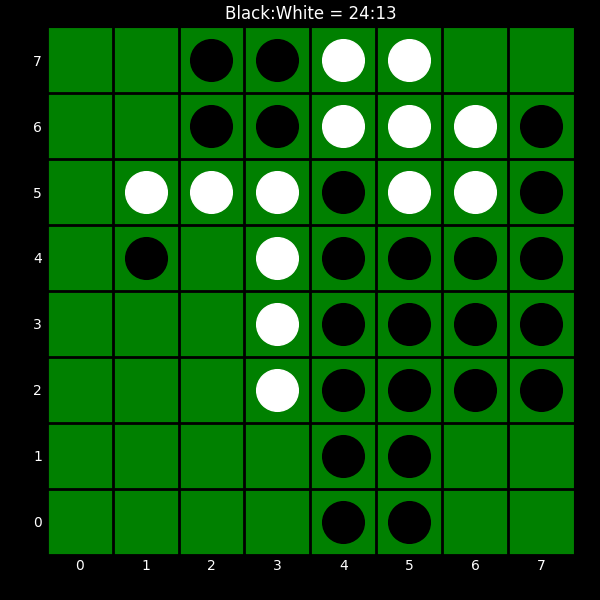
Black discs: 24
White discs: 13